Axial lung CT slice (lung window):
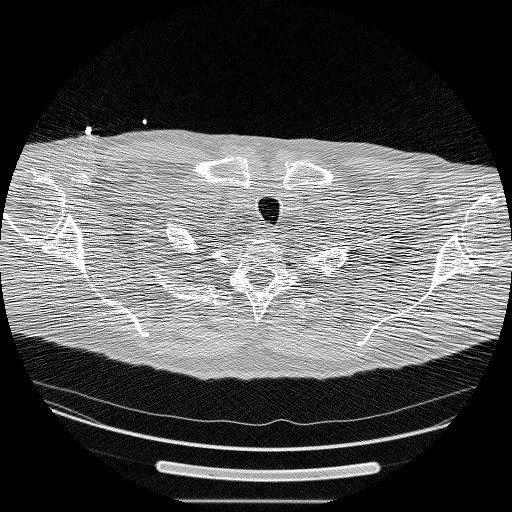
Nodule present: no